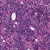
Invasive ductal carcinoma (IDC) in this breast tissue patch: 1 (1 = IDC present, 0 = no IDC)